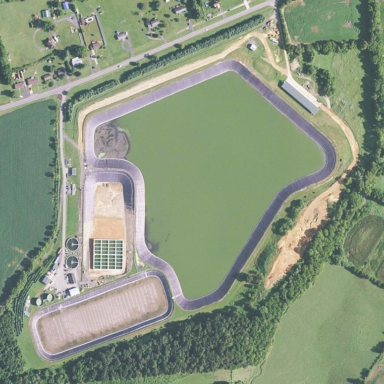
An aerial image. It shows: Wastewater plant.